RGB frame:
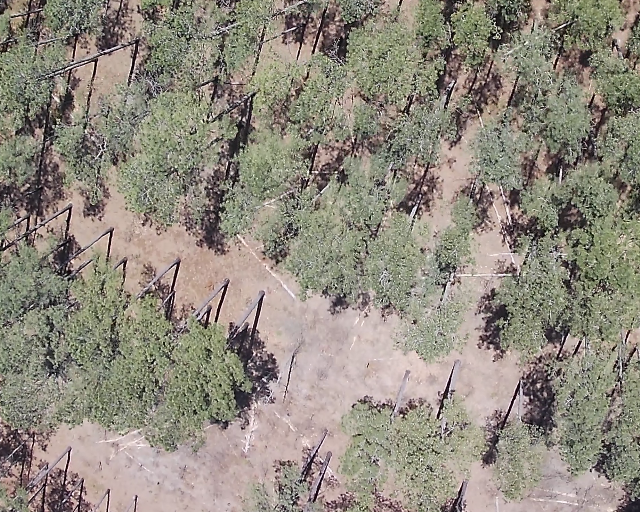
Thermal frame:
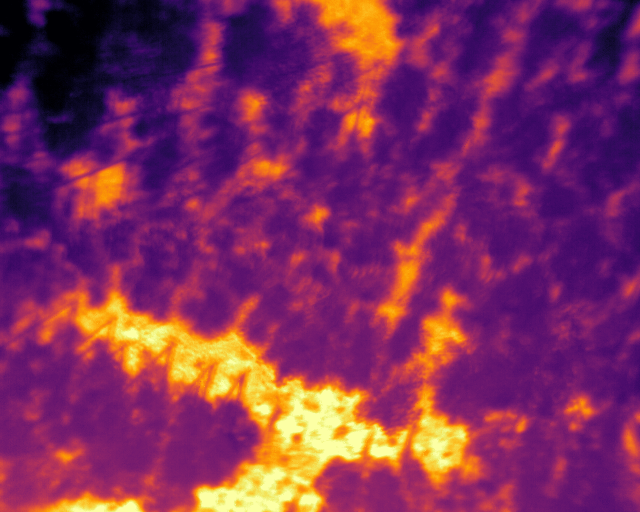
Captured: 2026-02-27 02:36:36
Pixels at or above 80 °C: 0 (fraction of frame: 0)